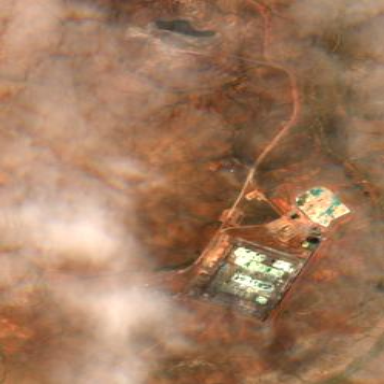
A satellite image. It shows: Industrial area used for mining.